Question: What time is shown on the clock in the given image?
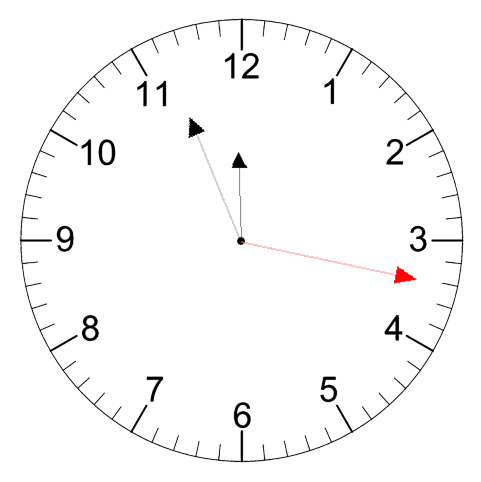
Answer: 11:56:17